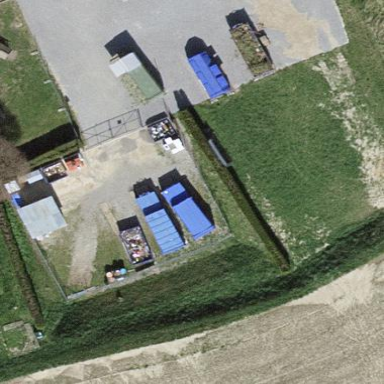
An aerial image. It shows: Recycling center for various types of waste.